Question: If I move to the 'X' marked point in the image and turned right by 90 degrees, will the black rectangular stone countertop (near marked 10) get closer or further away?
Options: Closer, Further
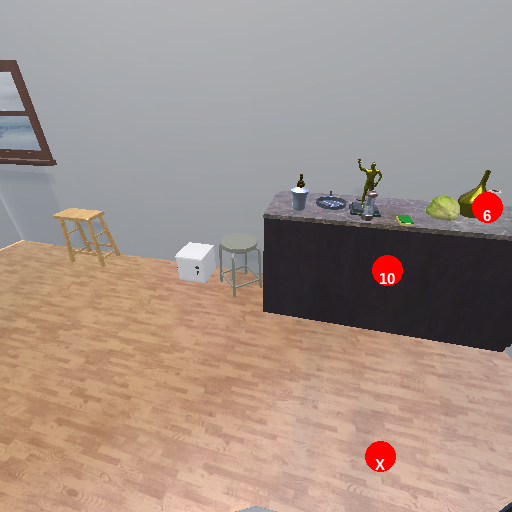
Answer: Closer